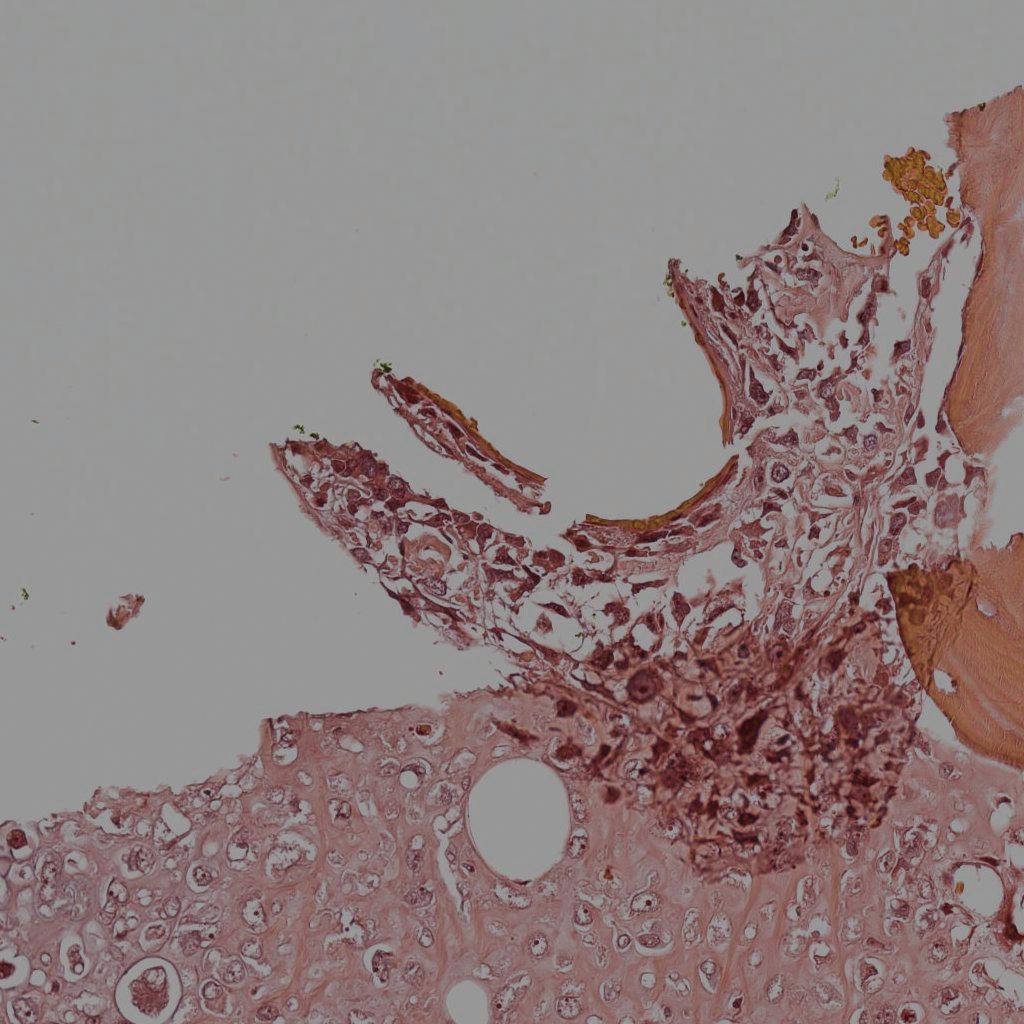
Label: Viable